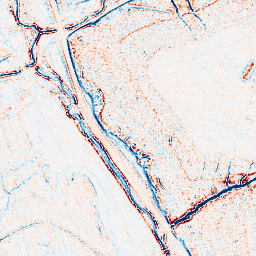
Category: edge_preserving
Decomposition family: anisotropic_diffusion
Decomposition parameters: iterations: 5
kappa: 50
gamma: 0.15
Upsampling method: cubic_mitchell
Upsampling parameters: scale: 4
Upsampling scale: 4